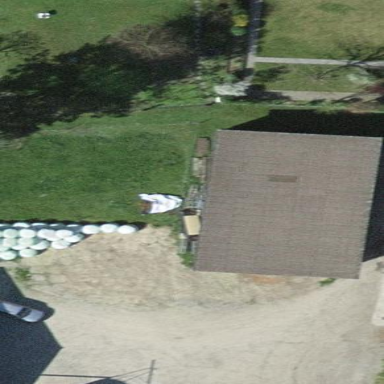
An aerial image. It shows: Shed building.